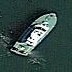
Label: civil